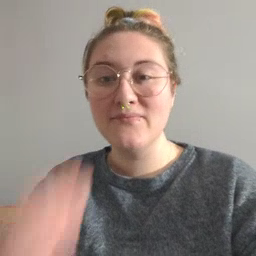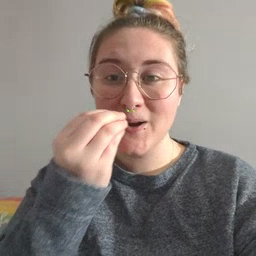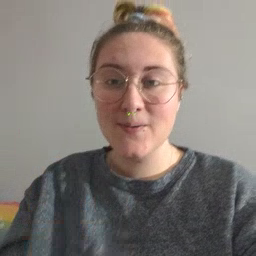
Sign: food